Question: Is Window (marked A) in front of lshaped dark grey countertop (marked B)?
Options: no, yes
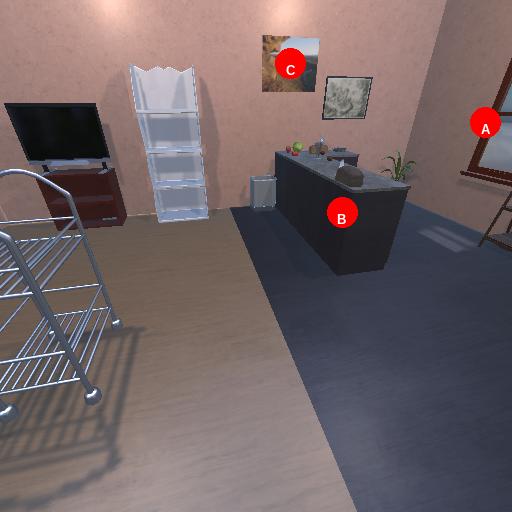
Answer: no